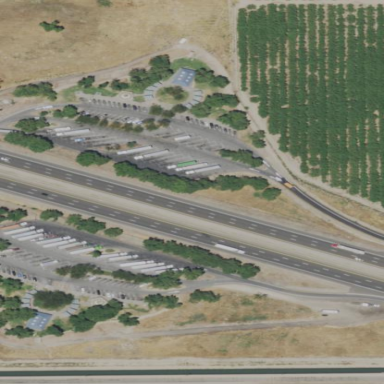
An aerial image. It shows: Rest area on the road with picnic tables.